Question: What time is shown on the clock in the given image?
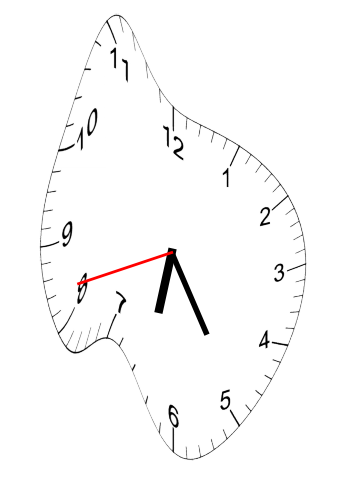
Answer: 06:24:42